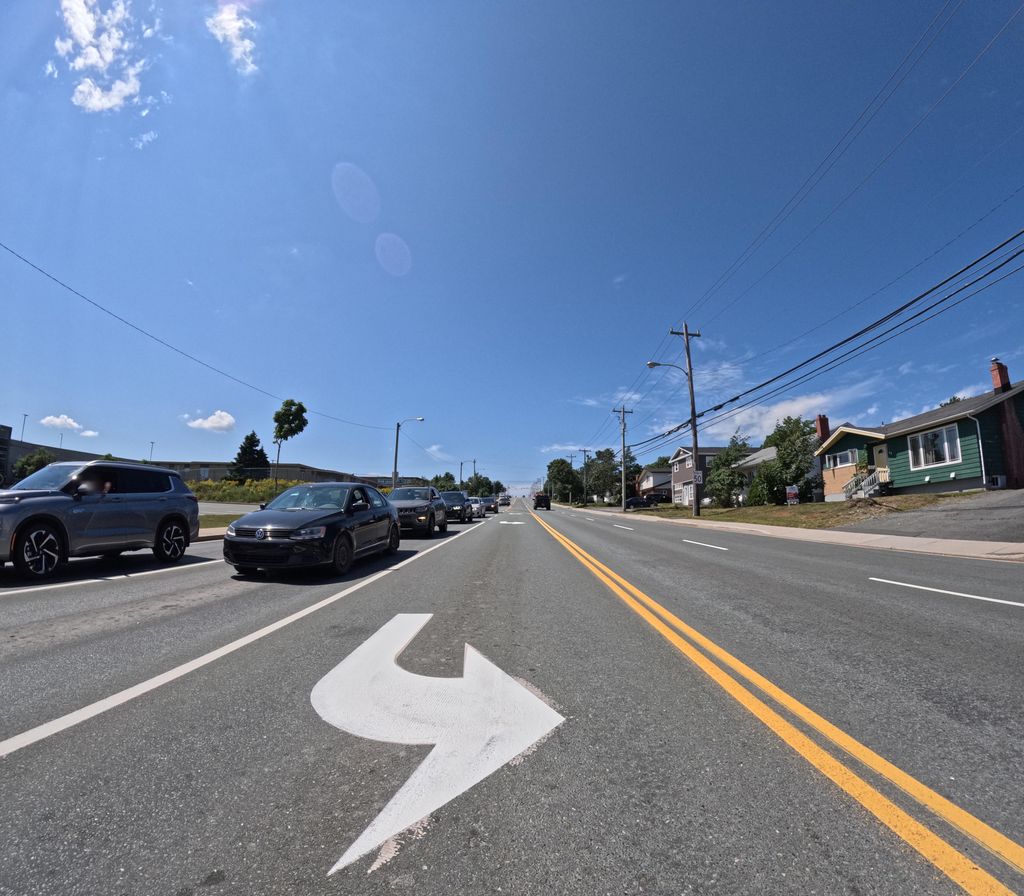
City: st_johns